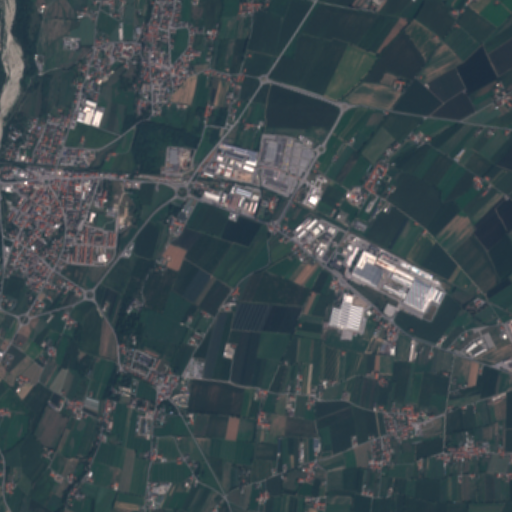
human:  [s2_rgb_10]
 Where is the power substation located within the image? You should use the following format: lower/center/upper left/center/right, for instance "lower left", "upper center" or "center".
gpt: The power substation is located in the center right of the image.
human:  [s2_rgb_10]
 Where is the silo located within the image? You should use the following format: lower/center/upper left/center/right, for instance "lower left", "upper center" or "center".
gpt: The silo is located in the center left of the image.
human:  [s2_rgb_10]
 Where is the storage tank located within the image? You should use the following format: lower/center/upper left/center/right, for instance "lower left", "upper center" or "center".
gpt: The storage tank is located in the center of the image.
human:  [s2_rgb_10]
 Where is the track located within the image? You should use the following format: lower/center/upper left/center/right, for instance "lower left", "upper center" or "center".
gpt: The track is located in the upper left of the image.
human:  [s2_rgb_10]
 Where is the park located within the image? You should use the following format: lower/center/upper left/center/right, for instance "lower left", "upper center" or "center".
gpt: There is no park in the image.